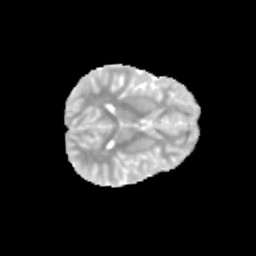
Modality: MD
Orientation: axial
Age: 12
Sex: female
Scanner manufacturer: siemens
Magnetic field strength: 3 T
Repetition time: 3.8 s
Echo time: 0.07 s